Field crop: maize
Growth stage: 2
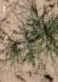
Species: salsola